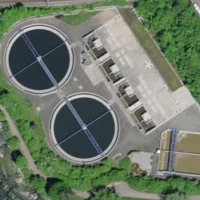
EUNIS habitat code: 54
Species observed at this site:
Cornus sanguinea
Vincetoxicum hirundinaria
Cinclus cinclus